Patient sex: F
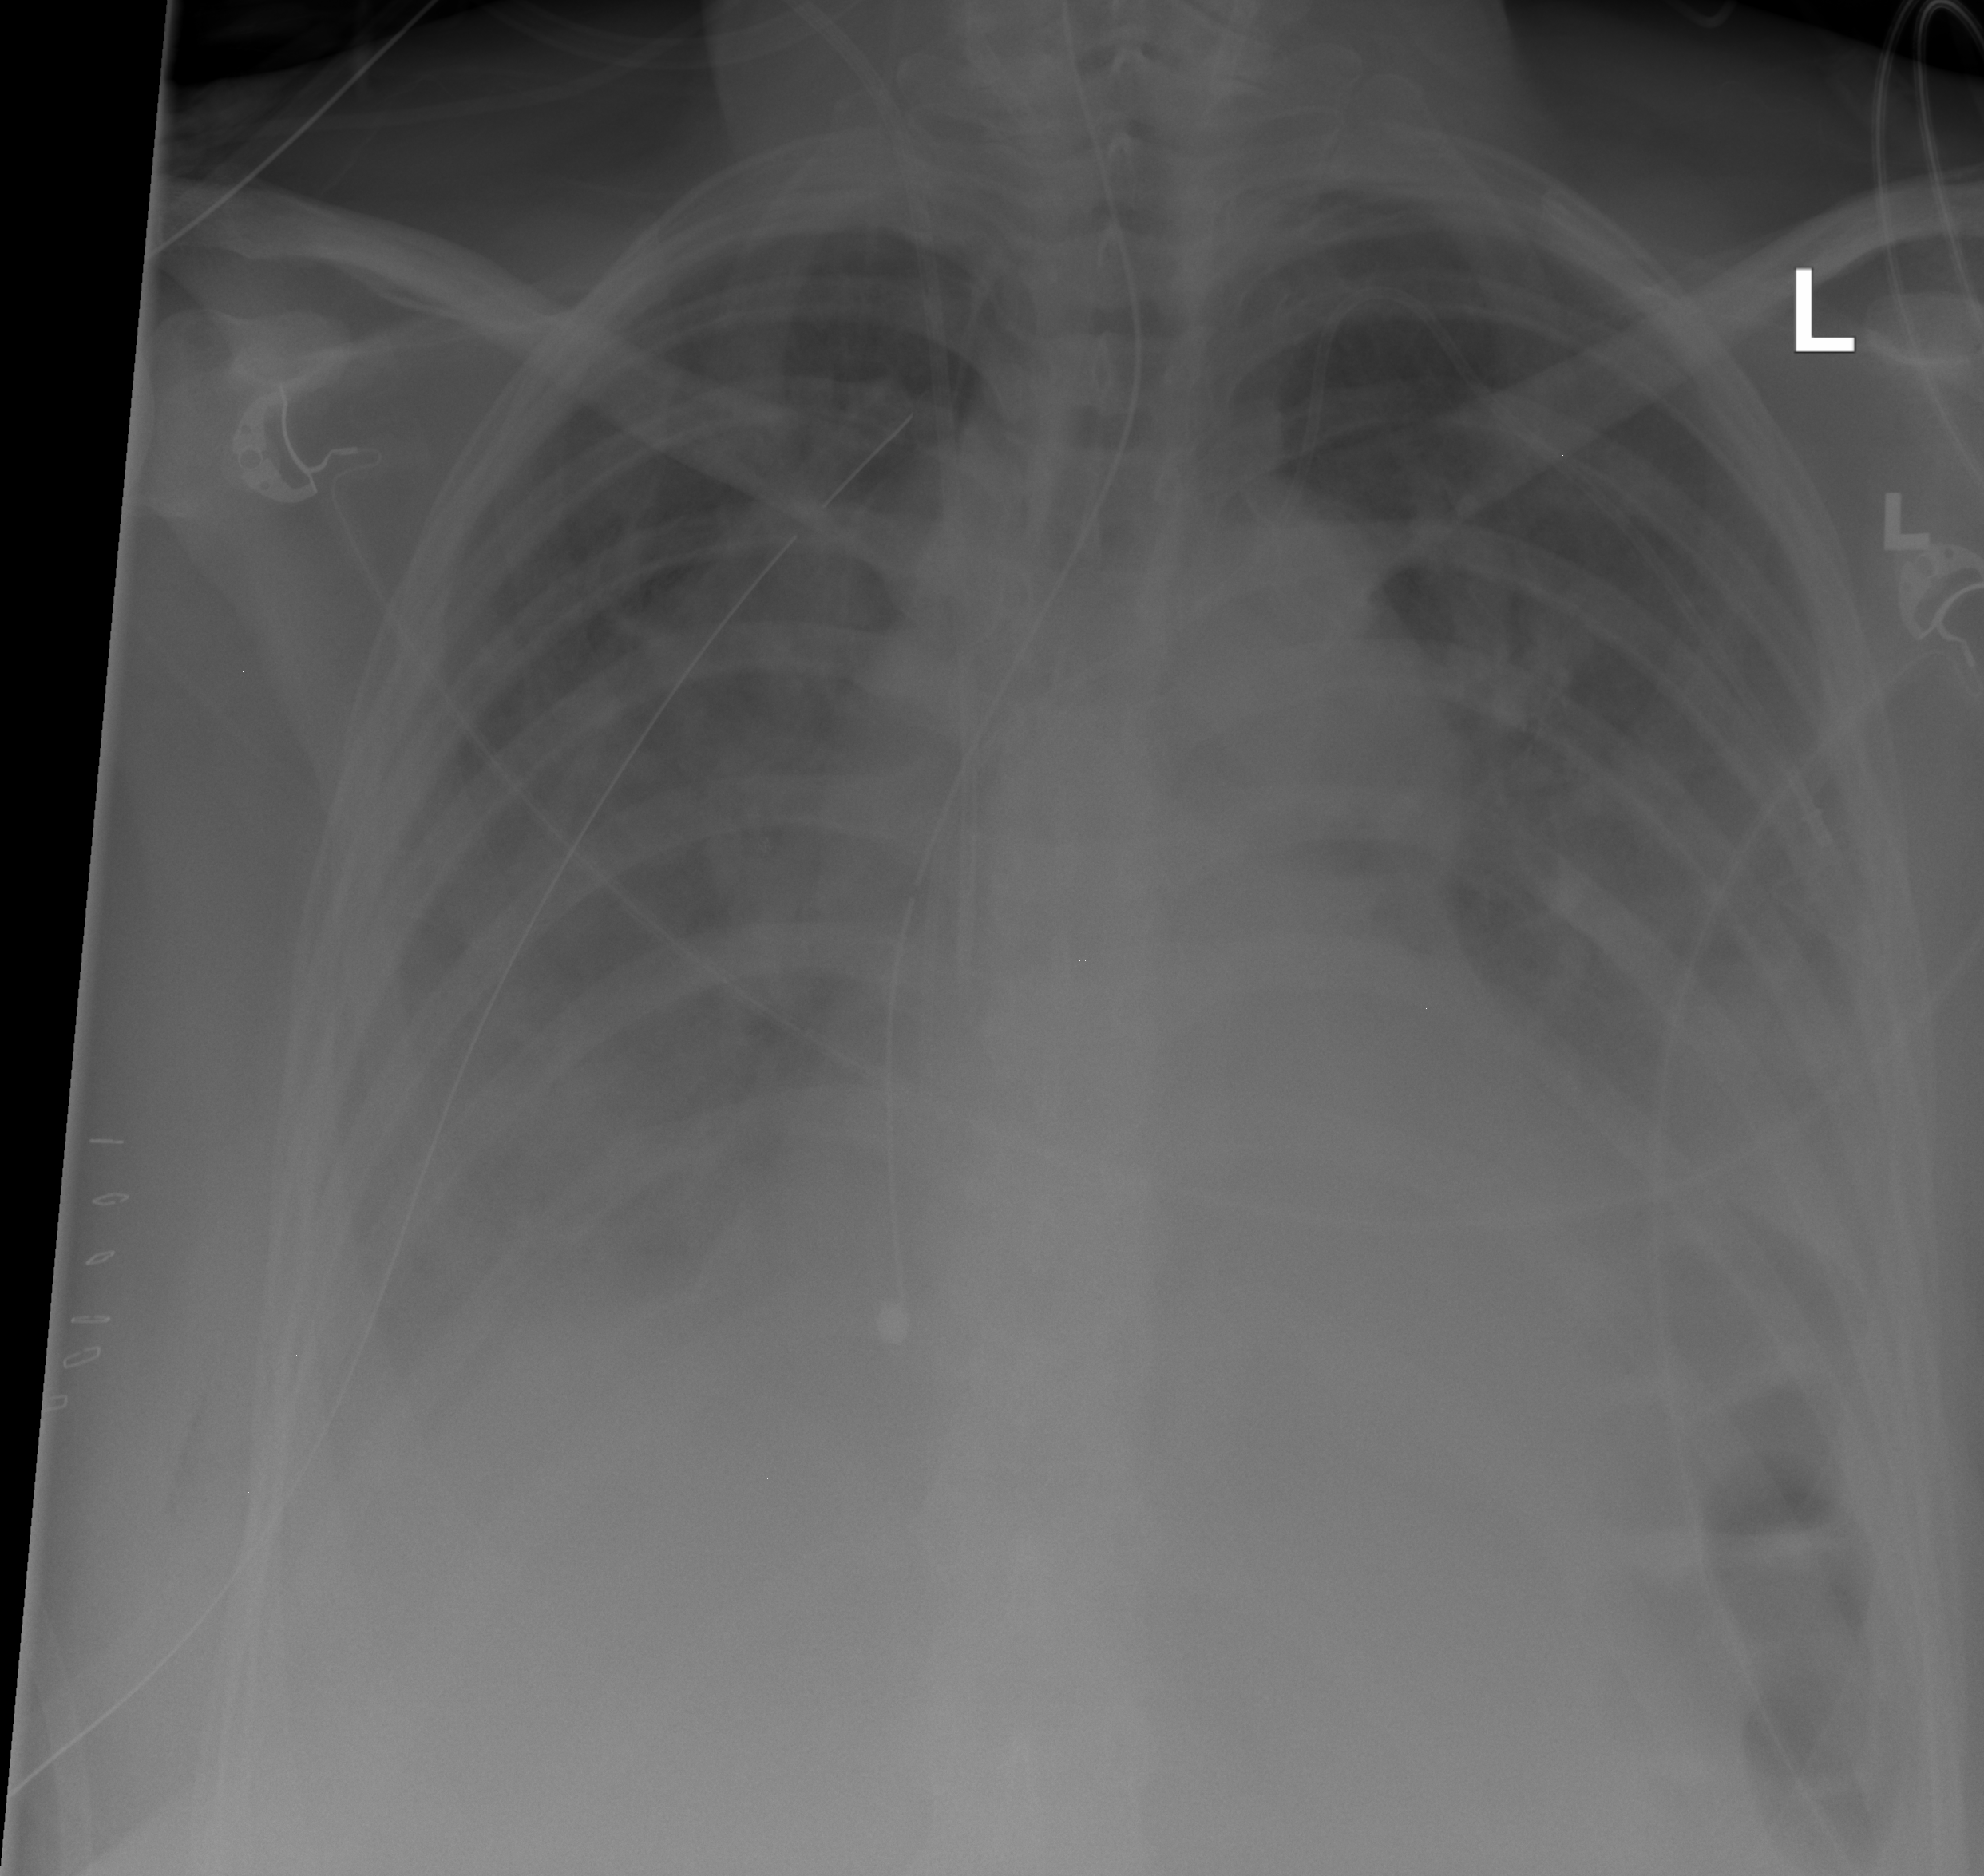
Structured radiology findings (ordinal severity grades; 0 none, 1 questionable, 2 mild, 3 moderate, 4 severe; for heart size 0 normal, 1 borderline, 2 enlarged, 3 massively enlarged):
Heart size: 2
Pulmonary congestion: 2
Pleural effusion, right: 2
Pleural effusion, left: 2
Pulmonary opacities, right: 3
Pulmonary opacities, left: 3
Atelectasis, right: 3
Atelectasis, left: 3